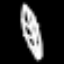
Label: leaf